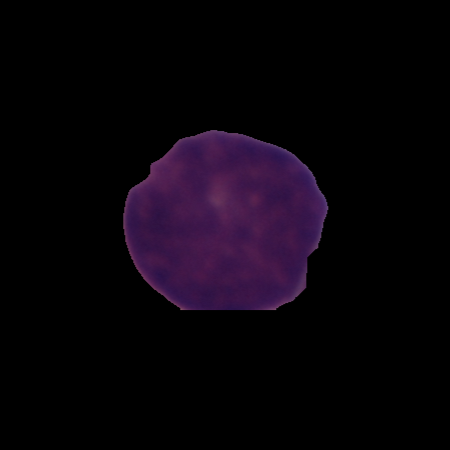
Label: cancer